Question: I'm using Carlos Aguilera's <URL> control and would like to change the legend markers to match the line markers that I am using on the line. I've got the following chart:

Here is my code for the legend:
'''
objLegend = New WebChart.ChartLegend
objLegend.Font = New Font("Verdana", 8)
objLegend.Width = 150
objLegend.Position = LegendPosition.Right
objLegend.Background.Color = Color.LightYellow
objLegend.Background.Type = InteriorType.Solid
objLegend.Background.WrapMode = Drawing2D.WrapMode.Tile
objEngine.Legend = objLegend
'''
And the code for setting up the Line Markers
'''
Select Case intColorIndex Mod 5
Case 0
objLineChart.LineMarker = New CircleLineMarker(6, Color.Red, Color.Black)
Case 1
objLineChart.LineMarker = New DiamondLineMarker(6, Color.Red, Color.Black)
Case 2
objLineChart.LineMarker = New SquareLineMarker(6, Color.Red, Color.Black)
Case 3
objLineChart.LineMarker = New TriangleLineMarker(6, Color.Red, Color.Black)
Case 4
objLineChart.LineMarker = New XLineMarker(6, Color.Red, Color.Black)
End Select
'''
Neither of these places seem to have a property to set the Legend marker type, and there does not seem to be an option in the 'ChartEngine' object either.
The Legend text is set per line, but the only accessible property from 'LineChart' is the text, there does not seem to be an option for a symbol.
Is it possible to change the legend marker using this control? If so how do I do so?
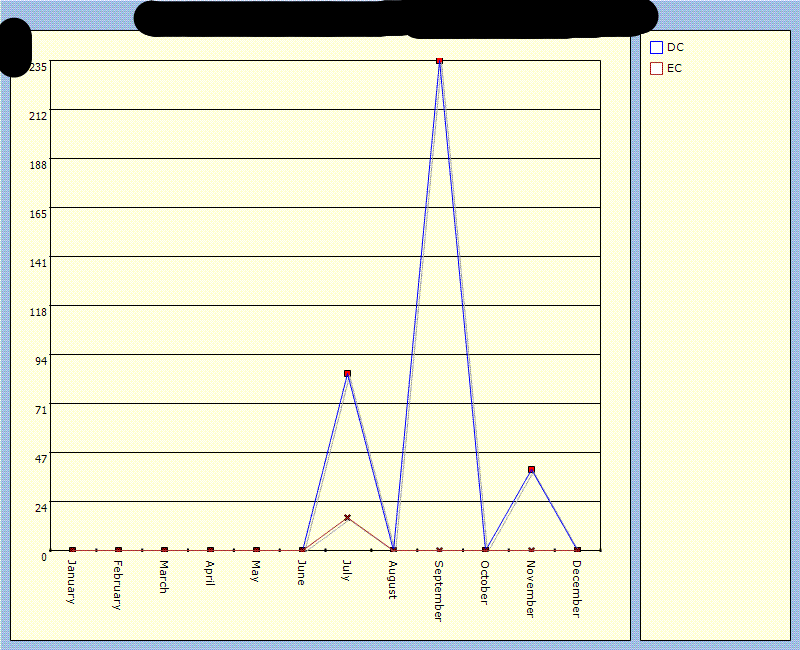
Answer: On <URL> the legend symbols look like they're set in markup:
'''
<web:chartcontrol>
...
<legend width="110" font="Tahoma, 6.75pt">
<border endcap="Flat" dashstyle="Solid"
startcap="Flat" color="Black" width="1"
linejoin="Miter"></border>
<background type="Solid" startpoint="0, 0"
forecolor="Black" endpoint="0, 100" color="White"
hatchstyle="Horizontal"></background>
</legend>
</web:chartcontrol>
'''
You can try setting your legend symbols by manipulating the '<legend>' element inside '<web:chartcontrol>'.